Question: I am just checking in to see if anyone knows a way of just showing a products description via short code or any other method without the image and description etc.
I have numerous articles regarding woo-commerce short code but nothing this specific. I am using this as part of a slider which I do not want the image of the product to show in there so just the product name and description and maybe price?
so I am editing archive-product.php
I have a slider within this page which I want to show a 'featured item' but with no image just the description:
'''
<?php
/**
* The Template for displaying product archives, including the main shop page which is a post type archive.
*
* Override this template by copying it to yourtheme/woocommerce/archive-product.php
*
* @author WooThemes
* @package WooCommerce/Templates
* @version 2.0.0
*/
if ( ! defined( 'ABSPATH' ) ) exit; // Exit if accessed directly
get_header( 'shop' ); ?>
<!-- Featured product title and desciption -->
<?php
ini_set('max_execution_time', 0); //I saw maximum execution time error on your image - this is for that
$args = array(
'post_status' => 'publish',
'post_type' => 'product',
'meta_value' => 'yes',
'posts_per_page' => 1,
'product_cat' => 'grammar'
);
$product_query = new WP_Query( $args );
?>
<div class="shopBanner">
<div class="container">
<div id="myCarousel" class="carousel slide">
<div class="carousel-inner">
<div class="active item" id="id1">
<div class="section group">
<?php if ($product_query->have_posts()) : ?>
<?php while ($product_query->have_posts()) : ?>
<div class="col span_2_of_3">
<h1><?php echo $product_query->post->post_title; ?></h1>
<h2 style="margin-top:-20px;">
<?php echo $product_query->post->post_excerpt; ?>
</h2>
</div>
<?php endwhile; ?>
<?php endif; ?>
<div class="col span_1_of_3">
<span class="icon lush-comments" id="heroIcon"></span>
</div>
</div>
</div>
</div>
</div>
</div>
</div>
<!-- Link button to featured product -->
<div class="section1" id="section1">
<div class="container">
<button class="mainbtn" style="float: left; margin-top: -82px;">View product</button>
<div class="section group">
<div class="col span_2_of_3">
Take a look of our range of publications. Selected publications can be purchased via a download also.
</div>
<div class="col span_1_of_3">
<div style="float:right;">
<a href="https://twitter.com/" target="_blank"><button class="social" style="background-image:url(img/twitterIcon.png);"></button></a>
<a href="https://www.facebook.com/" target="_blank"><button class="social" style="background-image:url(img/facebookIcon.png);"></button></a>
</div>
</div>
</div>
</div>
</div>
<div class="section1" style="padding: 0px 0 50px 0;">
<div class="container">
<div style="background-color: #fff; width:100%; color: #777777;">
<div style="padding: 20px; margin-bottom:-15px;">
<?php
/**
* woocommerce_before_main_content hook
*
* @hooked woocommerce_output_content_wrapper - 10 (outputs opening divs for the content)
* @hooked woocommerce_breadcrumb - 20
*/
do_action( 'woocommerce_before_main_content' );
?>
<!--<?php if ( apply_filters( 'woocommerce_show_page_title', true ) ) : ?>
<h3 style="color: #1dae5e; text-shadow:none; font-weight:600; font-size: 1.3em; margin-bottom:20px;"><?php woocommerce_page_title(); ?></h3>
<?php endif; ?>-->
<span style="float: right; margin-top:-40px;">
<a class="shopNav" href="?post_type=product">Back to Shop</a>&nbsp;&nbsp;&nbsp;
<a class="shopNav" href="?page_id=13">My Account</a>&nbsp;&nbsp;&nbsp;
<a class="shopNav" href="?page_id=11">Basket</a>&nbsp;&nbsp;&nbsp;
<a class="shopNav" href="?page_id=12">Checkout</a>
</span>
</div></div></div></div>
<div class="section1" style="padding: 40px 0 50px 0;">
<div class="container">
<div style="background-color: #fff; width:100%; color: #777777;">
<div style="padding: 20px;">
<?php do_action( 'woocommerce_archive_description' ); ?>
<?php if ( have_posts() ) : ?>
<?php
/**
* woocommerce_before_shop_loop hook
*
* @hooked woocommerce_result_count - 20
* @hooked woocommerce_catalog_ordering - 30
*/
do_action( 'woocommerce_before_shop_loop' );
?>
<?php woocommerce_product_loop_start(); ?>
<?php woocommerce_product_subcategories(); ?>
<?php while ( have_posts() ) : the_post(); ?>
<?php wc_get_template_part( 'content', 'product' ); ?>
<?php endwhile; // end of the loop. ?>
<?php woocommerce_product_loop_end(); ?>
<?php
/**
* woocommerce_after_shop_loop hook
*
* @hooked woocommerce_pagination - 10
*/
do_action( 'woocommerce_after_shop_loop' );
?>
<?php elseif ( ! woocommerce_product_subcategories( array( 'before' => woocommerce_product_loop_start( false ), 'after' => woocommerce_product_loop_end( false ) ) ) ) : ?>
<?php wc_get_template( 'loop/no-products-found.php' ); ?>
<?php endif; ?>
<?php
/**
* woocommerce_after_main_content hook
*
* @hooked woocommerce_output_content_wrapper_end - 10 (outputs closing divs for the content)
*/
do_action( 'woocommerce_after_main_content' );
?>
<?php
/**
* woocommerce_sidebar hook
*
* @hooked woocommerce_get_sidebar - 10
*/
do_action( 'woocommerce_sidebar' );
?>
</div>
</div>
</div>
</div>
<?php get_footer( 'shop' ); ?>
'''
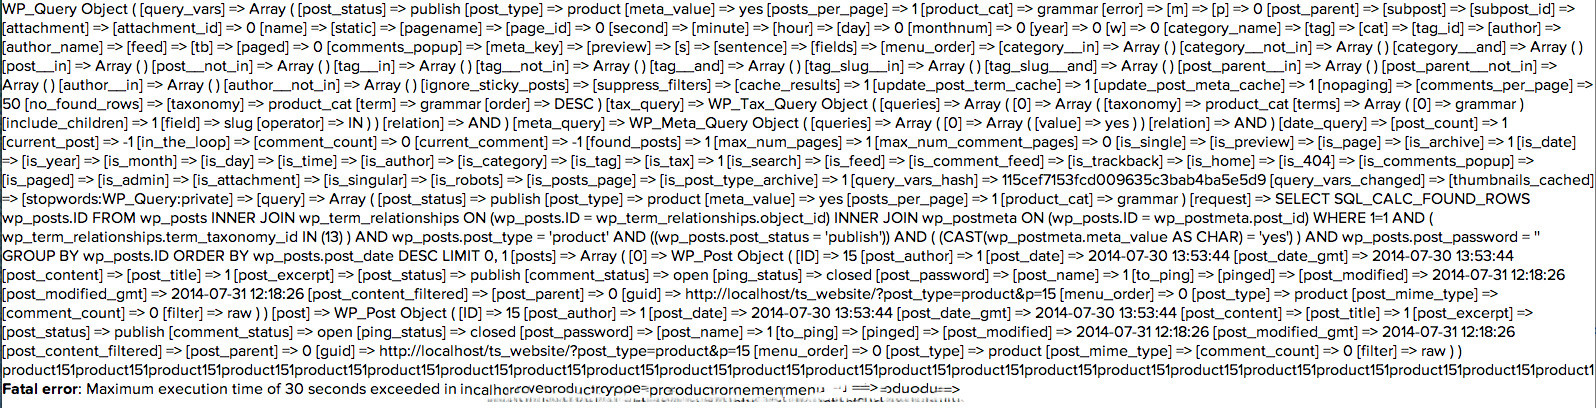
Answer: Below code will get the 10 products which are in category and is published. May be this will help.
'''
<?php
/**
* The Template for displaying product archives, including the main shop page which is a post type archive.
*
* Override this template by copying it to yourtheme/woocommerce/archive-product.php
*
* @author WooThemes
* @package WooCommerce/Templates
* @version 2.0.0
*/
if ( ! defined( 'ABSPATH' ) ) exit; // Exit if accessed directly
get_header( 'shop' ); ?>
<!-- Featured product title and desciption -->
<?php
ini_set('max_execution_time', 0); //I saw maximum execution time error on your image - this is for that
$args = array(
'post_status' => 'publish',
'post_type' => 'product',
'meta_value' => 'yes',
'posts_per_page' => 10,
'product_cat' => 'grammar'
);
$product_query = new WP_Query( $args );
?>
<div class="shopBanner">
<div class="container">
<div id="myCarousel" class="carousel slide">
<div class="carousel-inner">
<div class="active item" id="id1">
<div class="section group">
<?php while ( $product_query->have_posts() ) : $product_query->the_post(); global $product; ?>
<div class="col span_2_of_3">
<h1><?php the_title(); ?></h1>
<h2 style="margin-top:-20px;">
<?php echo apply_filters( 'woocommerce_short_description', $product->post->post_excerpt ); ?>
</h2>
</div>
<?php endwhile; ?>
<div class="col span_1_of_3">
<span class="icon lush-comments" id="heroIcon"></span>
</div>
</div>
</div>
</div>
</div>
</div>
</div>
<!-- Link button to featured product -->
<div class="section1" id="section1">
<div class="container">
<button class="mainbtn" style="float: left; margin-top: -82px;">View product</button>
<div class="section group">
<div class="col span_2_of_3">
Take a look of our range of publications. Selected publications can be purchased via a download also.
</div>
<div class="col span_1_of_3">
<div style="float:right;">
<a href="https://twitter.com/" target="_blank"><button class="social" style="background-image:url(img/twitterIcon.png);"></button></a>
<a href="https://www.facebook.com/" target="_blank"><button class="social" style="background-image:url(img/facebookIcon.png);"></button></a>
</div>
</div>
</div>
</div>
</div>
<div class="section1" style="padding: 0px 0 50px 0;">
<div class="container">
<div style="background-color: #fff; width:100%; color: #777777;">
<div style="padding: 20px; margin-bottom:-15px;">
<?php
/**
* woocommerce_before_main_content hook
*
* @hooked woocommerce_output_content_wrapper - 10 (outputs opening divs for the content)
* @hooked woocommerce_breadcrumb - 20
*/
do_action( 'woocommerce_before_main_content' );
?>
<?php //if ( apply_filters( 'woocommerce_show_page_title', true ) ) : ?>
<!-- <h3 style="color: #1dae5e; text-shadow:none; font-weight:600; font-size: 1.3em; margin-bottom:20px;"><?php woocommerce_page_title(); ?></h3>-->
<?php //endif; ?>
<span style="float: right; margin-top:-40px;">
<a class="shopNav" href="?post_type=product">Back to Shop</a>&nbsp;&nbsp;&nbsp;
<a class="shopNav" href="?page_id=13">My Account</a>&nbsp;&nbsp;&nbsp;
<a class="shopNav" href="?page_id=11">Basket</a>&nbsp;&nbsp;&nbsp;
<a class="shopNav" href="?page_id=12">Checkout</a>
</span>
</div>
</div>
</div>
</div>
<div class="section1" style="padding: 40px 0 50px 0;">
<div class="container">
<div style="background-color: #fff; width:100%; color: #777777;">
<div style="padding: 20px;">
<?php do_action( 'woocommerce_archive_description' ); ?>
<?php if ( have_posts() ) : ?>
<?php
/**
* woocommerce_before_shop_loop hook
*
* @hooked woocommerce_result_count - 20
* @hooked woocommerce_catalog_ordering - 30
*/
do_action( 'woocommerce_before_shop_loop' );
?>
<?php woocommerce_product_loop_start(); ?>
<?php woocommerce_product_subcategories(); ?>
<?php while ( have_posts() ) : the_post(); ?>
<?php wc_get_template_part( 'content', 'product' ); ?>
<?php endwhile; // end of the loop. ?>
<?php woocommerce_product_loop_end(); ?>
<?php
/**
* woocommerce_after_shop_loop hook
*
* @hooked woocommerce_pagination - 10
*/
do_action( 'woocommerce_after_shop_loop' );
?>
<?php elseif ( ! woocommerce_product_subcategories( array( 'before' => woocommerce_product_loop_start( false ), 'after' => woocommerce_product_loop_end( false ) ) ) ) : ?>
<?php wc_get_template( 'loop/no-products-found.php' ); ?>
<?php endif; ?>
<?php
/**
* woocommerce_after_main_content hook
*
* @hooked woocommerce_output_content_wrapper_end - 10 (outputs closing divs for the content)
*/
do_action( 'woocommerce_after_main_content' );
?>
<?php
/**
* woocommerce_sidebar hook
*
* @hooked woocommerce_get_sidebar - 10
*/
do_action( 'woocommerce_sidebar' );
?>
</div>
</div>
</div>
</div>
<?php get_footer( 'shop' ); ?>
'''